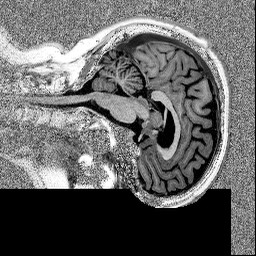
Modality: MP2RAGE
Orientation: sagittal
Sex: female